Interaction volume radius: 5 \u00c5
Interaction volume height: 25 \u00c5
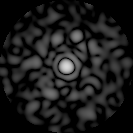
Disorder parameter: 0.7738